Question: Count the number of objects in the diagram.
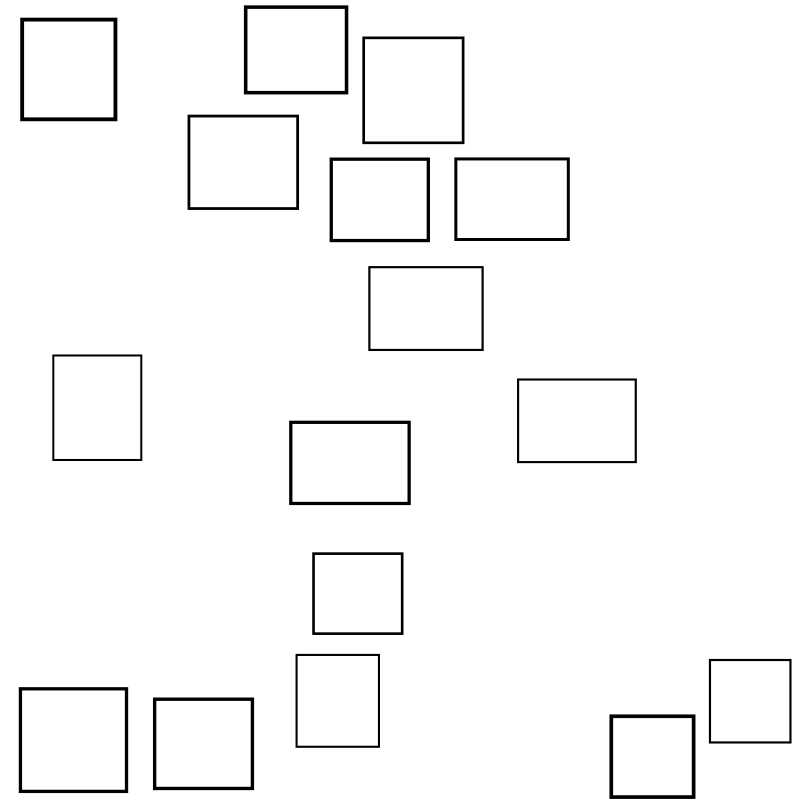
Answer: 16